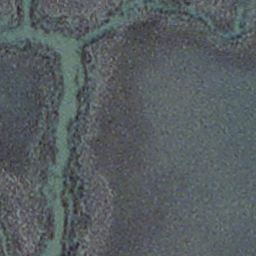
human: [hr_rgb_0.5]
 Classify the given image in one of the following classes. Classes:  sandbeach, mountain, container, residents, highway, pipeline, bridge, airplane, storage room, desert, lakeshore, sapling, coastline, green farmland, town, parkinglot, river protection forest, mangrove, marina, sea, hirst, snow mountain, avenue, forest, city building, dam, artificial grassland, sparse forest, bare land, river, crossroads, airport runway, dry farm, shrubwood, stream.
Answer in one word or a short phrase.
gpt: stream